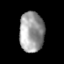
Tissue: prostate
Cell type: T cells
Senescence score: 0.3431
Nuclear area (px): 972
Mean DAPI intensity: 156.277